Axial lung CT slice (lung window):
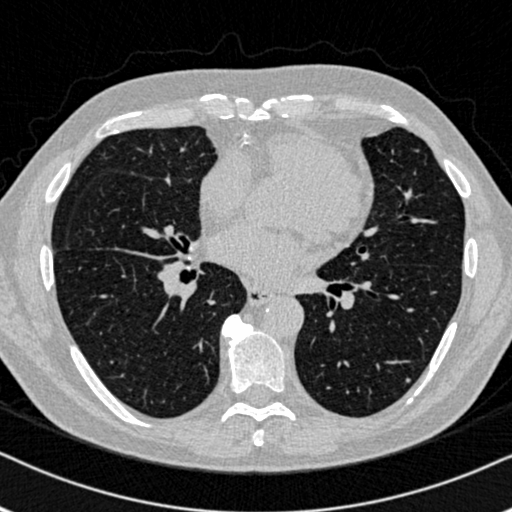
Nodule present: no